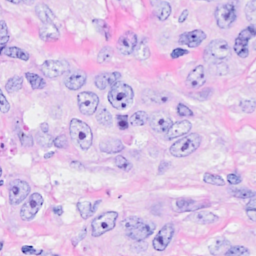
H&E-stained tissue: Breast